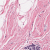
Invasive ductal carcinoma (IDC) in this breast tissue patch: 0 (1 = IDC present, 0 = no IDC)